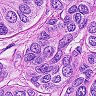
Metastatic tissue present: yes